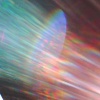
Label: sunburn